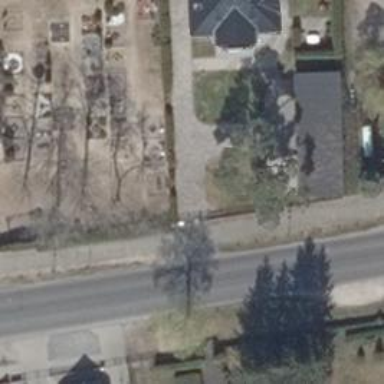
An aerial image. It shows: Driveway leading to service road.